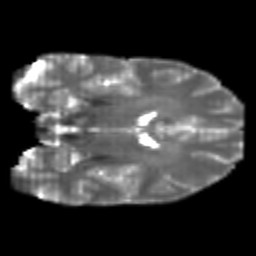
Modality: T2w
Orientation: coronal
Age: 24
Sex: male
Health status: healthy
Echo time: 0.074 s